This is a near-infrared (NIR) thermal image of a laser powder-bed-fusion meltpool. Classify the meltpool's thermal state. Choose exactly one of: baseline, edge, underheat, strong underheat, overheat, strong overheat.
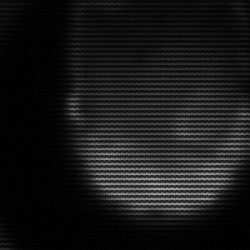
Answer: edge